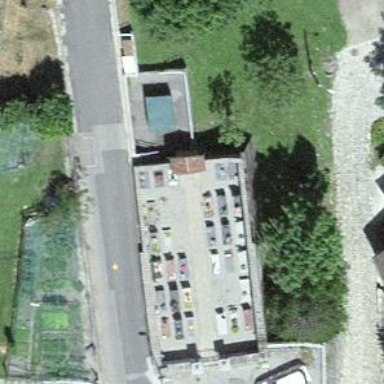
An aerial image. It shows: Cemetery.